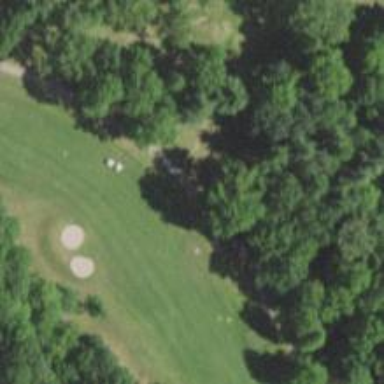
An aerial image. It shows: Golf hole.